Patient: sex M, age 50
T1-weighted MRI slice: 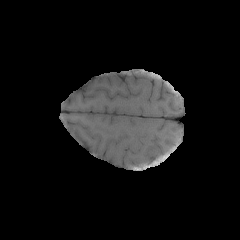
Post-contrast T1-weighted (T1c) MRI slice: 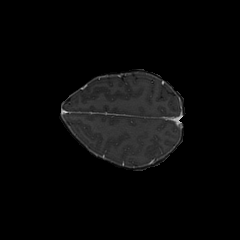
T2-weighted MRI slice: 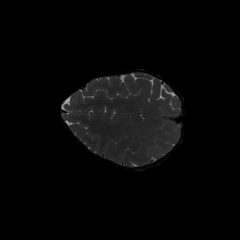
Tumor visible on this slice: no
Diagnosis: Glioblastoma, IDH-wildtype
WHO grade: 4